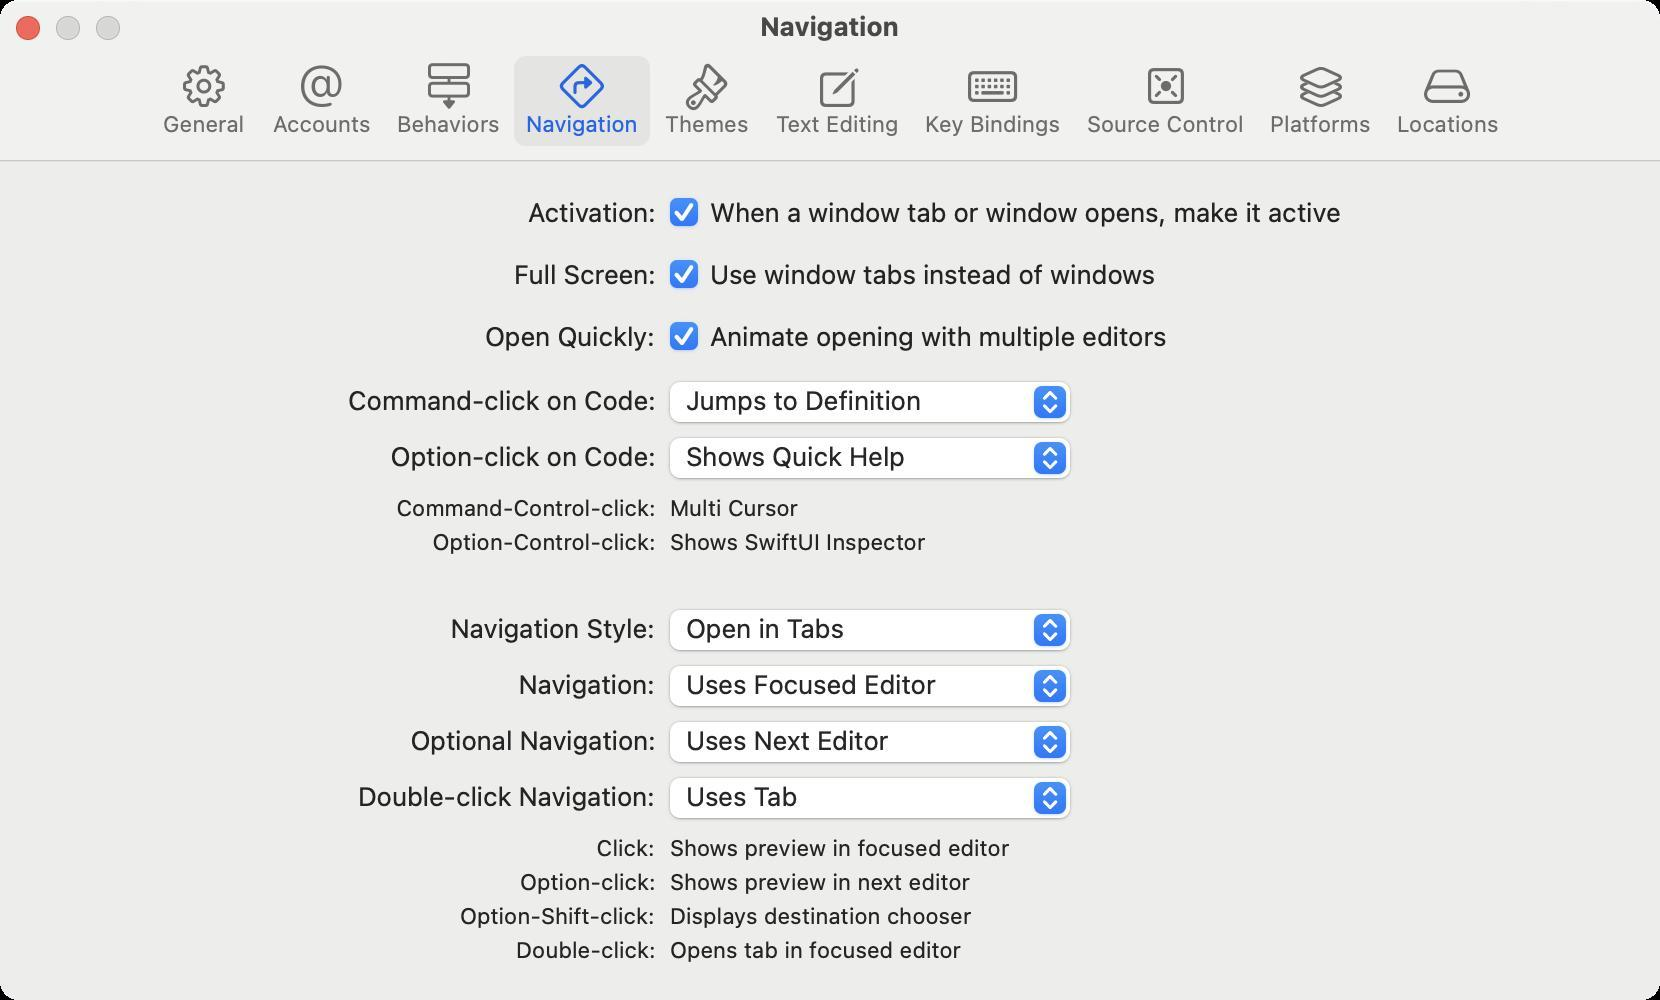
Accessibility tree:
{"name": "Navigation", "role": "AXWindow", "description": null, "role_description": "dialog", "value": null, "position": "449.00;168.00", "size": "830;500", "children": [{"name": null, "role": "AXStaticText", "description": null, "role_description": "text", "value": "Activation:", "position": "262.00;98.00", "size": "68;16", "children": []}, {"name": "When_a_window_tab_or_window_opens,_make_it_active", "role": "AXCheckBox", "description": null, "role_description": "checkbox", "value": 1, "position": "333.00;97.00", "size": "342;18", "children": []}, {"name": null, "role": "AXStaticText", "description": null, "role_description": "text", "value": "Full Screen:", "position": "255.00;129.00", "size": "75;16", "children": []}, {"name": "Use_window_tabs_instead_of_windows", "role": "AXCheckBox", "description": null, "role_description": "checkbox", "value": 1, "position": "333.00;128.00", "size": "249;18", "children": []}, {"name": null, "role": "AXStaticText", "description": null, "role_description": "text", "value": "Open Quickly:", "position": "240.50;160.00", "size": "90;16", "children": []}, {"name": "Animate_opening_with_multiple_editors", "role": "AXCheckBox", "description": null, "role_description": "checkbox", "value": 1, "position": "333.00;159.00", "size": "255;18", "children": []}, {"name": null, "role": "AXStaticText", "description": null, "role_description": "text", "value": "Command-click on Code:", "position": "172.00;192.00", "size": "158;16", "children": []}, {"name": null, "role": "AXPopUpButton", "description": null, "role_description": "pop up button", "value": "Jumps to Definition", "position": "332.00;190.00", "size": "207;25", "children": []}, {"name": null, "role": "AXStaticText", "description": null, "role_description": "text", "value": "Option-click on Code:", "position": "193.00;220.00", "size": "137;16", "children": []}, {"name": null, "role": "AXPopUpButton", "description": null, "role_description": "pop up button", "value": "Shows Quick Help", "position": "332.00;218.00", "size": "207;25", "children": []}, {"name": null, "role": "AXStaticText", "description": null, "role_description": "text", "value": "Command-Control-click:", "position": "196.00;247.00", "size": "134;14", "children": []}, {"name": null, "role": "AXStaticText", "description": null, "role_description": "text", "value": "Multi Cursor", "position": "333.00;247.00", "size": "68;14", "children": []}, {"name": null, "role": "AXStaticText", "description": null, "role_description": "text", "value": "Option-Control-click:", "position": "214.00;264.00", "size": "116;14", "children": []}, {"name": null, "role": "AXStaticText", "description": null, "role_description": "text", "value": "Shows SwiftUI Inspector", "position": "333.00;264.00", "size": "132;14", "children": []}, {"name": null, "role": "AXStaticText", "description": null, "role_description": "text", "value": "Navigation Style:", "position": "223.50;306.00", "size": "106;16", "children": []}, {"name": null, "role": "AXPopUpButton", "description": null, "role_description": "pop up button", "value": "Open in Tabs", "position": "332.00;304.00", "size": "207;25", "children": []}, {"name": null, "role": "AXStaticText", "description": null, "role_description": "text", "value": "Navigation:", "position": "257.50;334.00", "size": "72;16", "children": []}, {"name": null, "role": "AXPopUpButton", "description": null, "role_description": "pop up button", "value": "Uses Focused Editor", "position": "332.00;332.00", "size": "207;25", "children": []}, {"name": null, "role": "AXStaticText", "description": null, "role_description": "text", "value": "Optional Navigation:", "position": "203.00;362.00", "size": "127;16", "children": []}, {"name": null, "role": "AXPopUpButton", "description": null, "role_description": "pop up button", "value": "Uses Next Editor", "position": "332.00;360.00", "size": "207;25", "children": []}, {"name": null, "role": "AXStaticText", "description": null, "role_description": "text", "value": "Double-click Navigation:", "position": "177.50;390.00", "size": "152;16", "children": []}, {"name": null, "role": "AXPopUpButton", "description": null, "role_description": "pop up button", "value": "Uses Tab", "position": "332.00;388.00", "size": "207;25", "children": []}, {"name": null, "role": "AXStaticText", "description": null, "role_description": "text", "value": "Click:", "position": "296.50;417.00", "size": "34;14", "children": []}, {"name": null, "role": "AXStaticText", "description": null, "role_description": "text", "value": "Shows preview in focused editor", "position": "333.00;417.00", "size": "174;14", "children": []}, {"name": null, "role": "AXStaticText", "description": null, "role_description": "text", "value": "Option-click:", "position": "258.00;434.00", "size": "72;14", "children": []}, {"name": null, "role": "AXStaticText", "description": null, "role_description": "text", "value": "Shows preview in next editor", "position": "333.00;434.00", "size": "154;14", "children": []}, {"name": null, "role": "AXStaticText", "description": null, "role_description": "text", "value": "Option-Shift-click:", "position": "228.50;451.00", "size": "102;14", "children": []}, {"name": null, "role": "AXStaticText", "description": null, "role_description": "text", "value": "Displays destination chooser", "position": "333.00;451.00", "size": "155;14", "children": []}, {"name": null, "role": "AXStaticText", "description": null, "role_description": "text", "value": "Double-click:", "position": "256.00;468.00", "size": "74;14", "children": []}, {"name": null, "role": "AXStaticText", "description": null, "role_description": "text", "value": "Opens tab in focused editor", "position": "333.00;468.00", "size": "150;14", "children": []}, {"name": null, "role": "AXToolbar", "description": null, "role_description": "toolbar", "value": null, "position": "0.00;28.00", "size": "830;52", "children": [{"name": "General", "role": "AXButton", "description": null, "role_description": "button", "value": null, "position": "74.50;28.00", "size": "55;52", "children": []}, {"name": "Accounts", "role": "AXButton", "description": null, "role_description": "button", "value": null, "position": "130.50;28.00", "size": "61;52", "children": []}, {"name": "Behaviors", "role": "AXButton", "description": null, "role_description": "button", "value": null, "position": "192.50;28.00", "size": "64;52", "children": []}, {"name": "Navigation", "role": "AXButton", "description": null, "role_description": "button", "value": null, "position": "257.00;28.00", "size": "68;52", "children": []}, {"name": "Themes", "role": "AXButton", "description": null, "role_description": "button", "value": null, "position": "326.00;28.00", "size": "55;52", "children": []}, {"name": "Text_Editing", "role": "AXButton", "description": null, "role_description": "button", "value": null, "position": "382.00;28.00", "size": "74;52", "children": []}, {"name": "Key_Bindings", "role": "AXButton", "description": null, "role_description": "button", "value": null, "position": "456.50;28.00", "size": "80;52", "children": []}, {"name": "Source_Control", "role": "AXButton", "description": null, "role_description": "button", "value": null, "position": "537.50;28.00", "size": "90;52", "children": []}, {"name": "Platforms", "role": "AXButton", "description": null, "role_description": "button", "value": null, "position": "629.00;28.00", "size": "62;52", "children": []}, {"name": "Locations", "role": "AXButton", "description": null, "role_description": "button", "value": null, "position": "692.50;28.00", "size": "63;52", "children": []}]}, {"name": null, "role": "AXButton", "description": null, "role_description": "close button", "value": null, "position": "7.00;6.00", "size": "14;16", "children": []}, {"name": null, "role": "AXButton", "description": null, "role_description": "zoom button", "value": null, "position": "47.00;6.00", "size": "14;16", "children": [{"name": null, "role": "AXGroup", "description": null, "role_description": "group", "value": null, "position": "47.00;6.00", "size": "14;16", "children": [{"name": null, "role": "AXGroup", "description": null, "role_description": "group", "value": null, "position": "47.00;6.00", "size": "14;16", "children": []}]}]}, {"name": null, "role": "AXButton", "description": null, "role_description": "minimize button", "value": null, "position": "27.00;6.00", "size": "14;16", "children": []}, {"name": null, "role": "AXStaticText", "description": null, "role_description": "text", "value": "Navigation", "position": "378.00;5.00", "size": "74;16", "children": []}]}